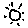
Label: sun